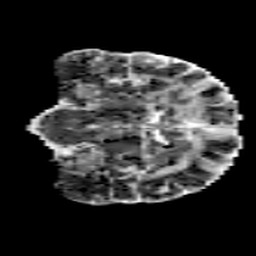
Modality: MD
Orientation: coronal
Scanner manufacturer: siemens
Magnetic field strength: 7 T
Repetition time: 7.5 s
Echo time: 0.11 s